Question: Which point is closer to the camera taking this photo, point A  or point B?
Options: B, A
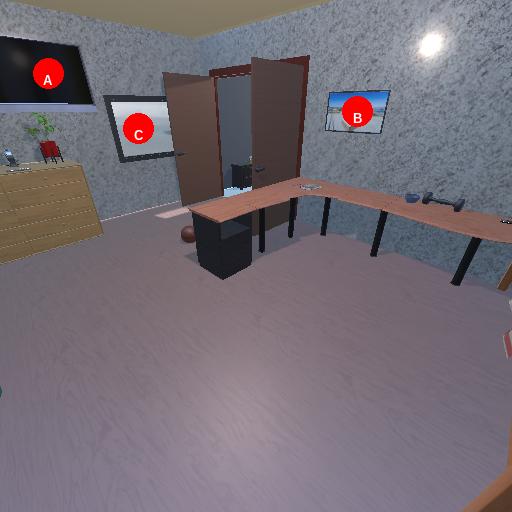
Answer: B